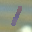
Label: 1